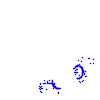
Particle: pion